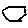
Label: hexagon